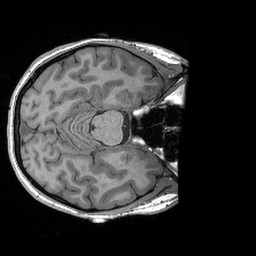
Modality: T1w
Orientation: axial
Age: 19
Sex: female
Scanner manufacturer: siemens
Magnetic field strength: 3 T
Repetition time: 2.4 s
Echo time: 0.00191 s